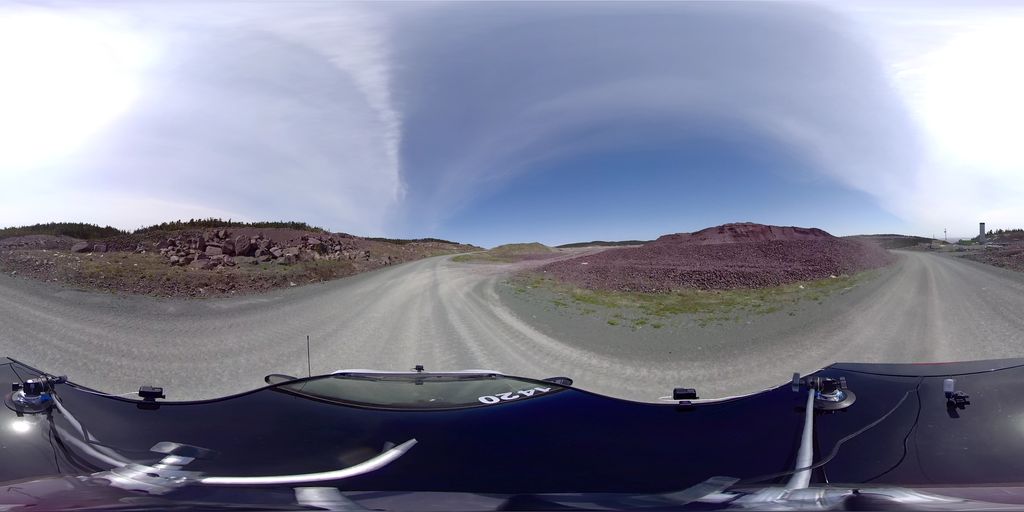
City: st_johns